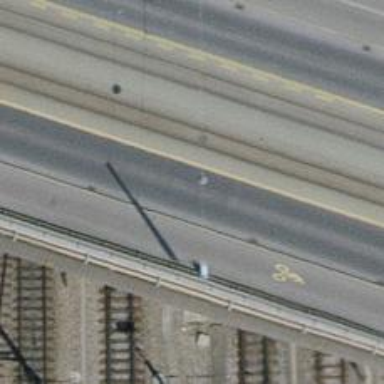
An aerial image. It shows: Primary highway bridge with asphalt surface. There is cycle track alongside it.